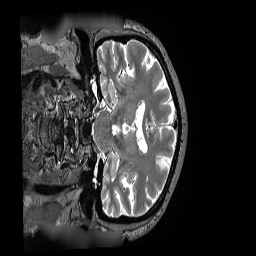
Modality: T2w
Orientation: coronal
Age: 71
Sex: male